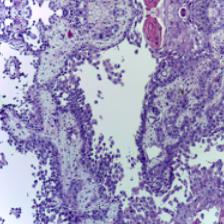
Diagnosis: OSCC